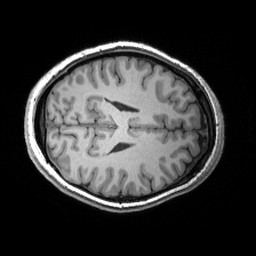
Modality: T1w
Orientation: axial
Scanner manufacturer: siemens
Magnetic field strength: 3 T
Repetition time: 2.53 s
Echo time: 0.00299 s